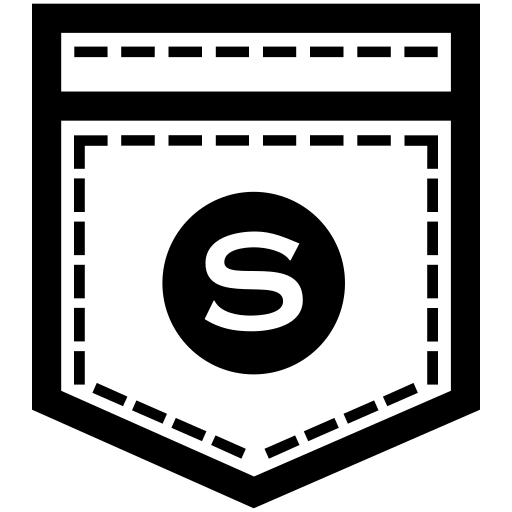
Tags: icon, FontAwesome, fa-icon, brand, shirtsinbulk